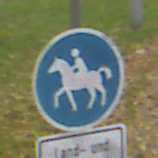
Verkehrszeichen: Reitweg
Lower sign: BesondereFahrzeugeUndTransportgueter8
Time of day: Midday
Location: Outdoor (Nature)
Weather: Overcast
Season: Autumn
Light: Natural